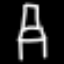
Label: chair